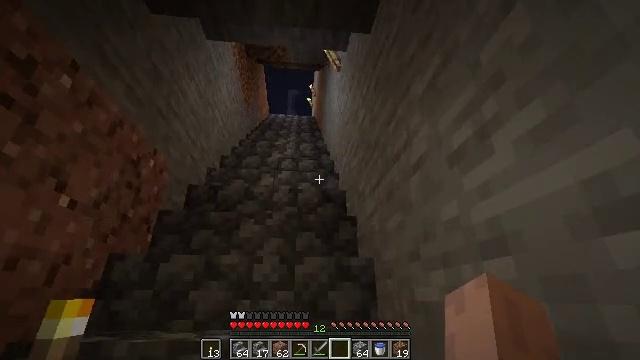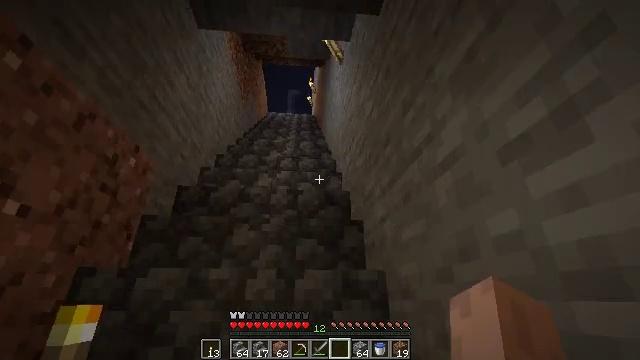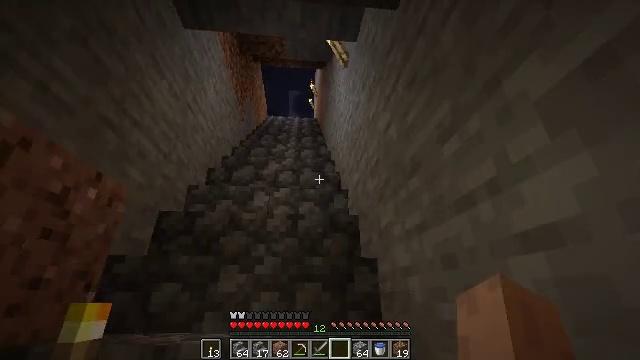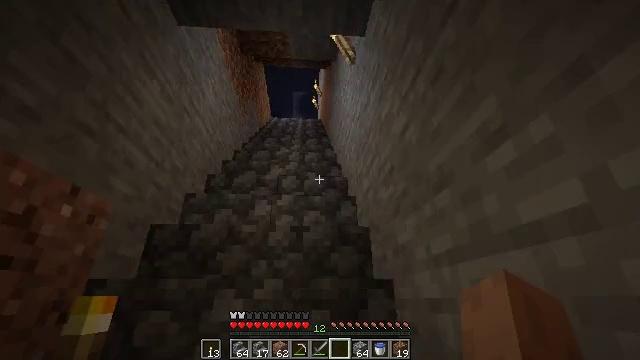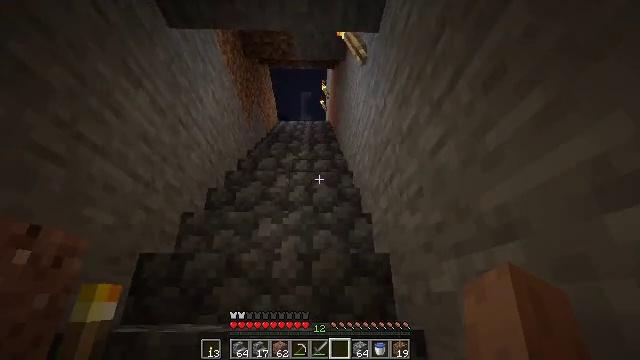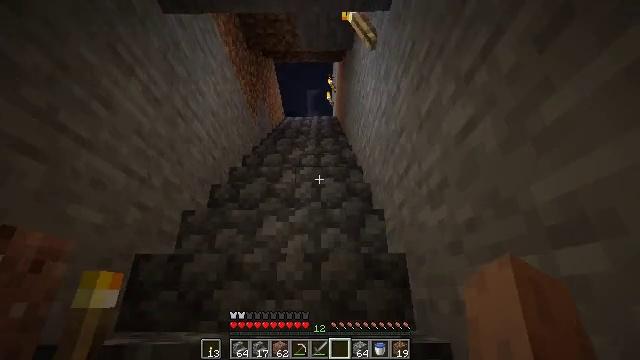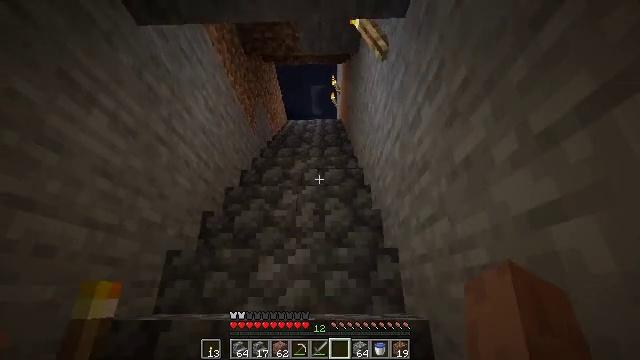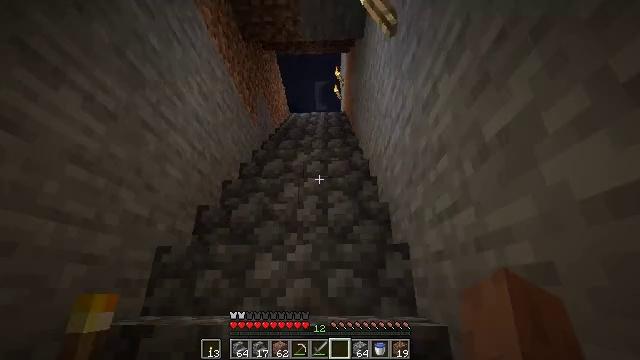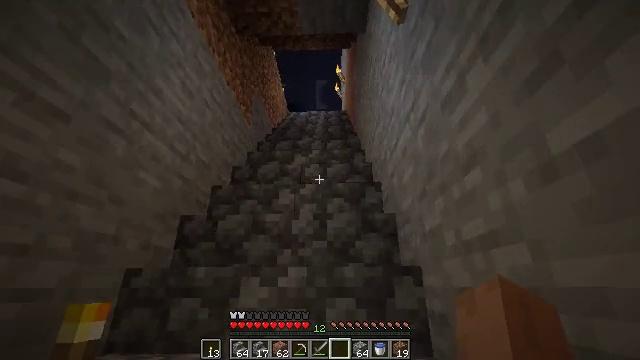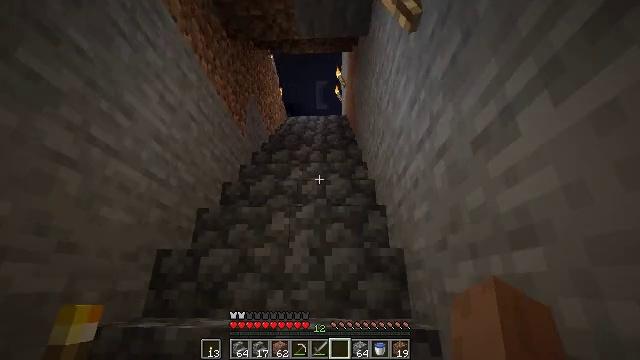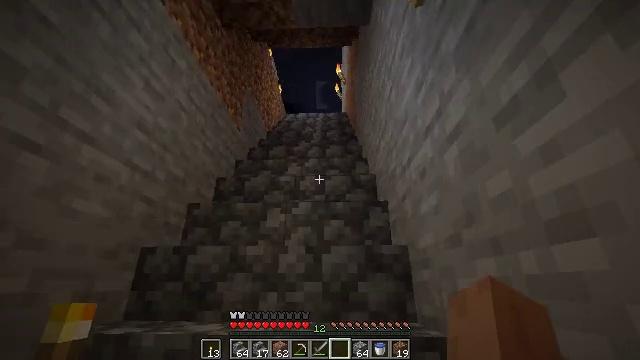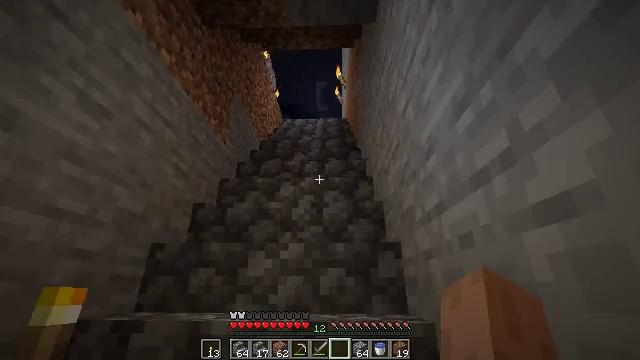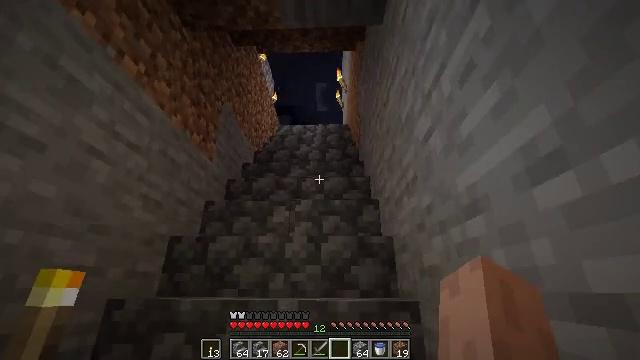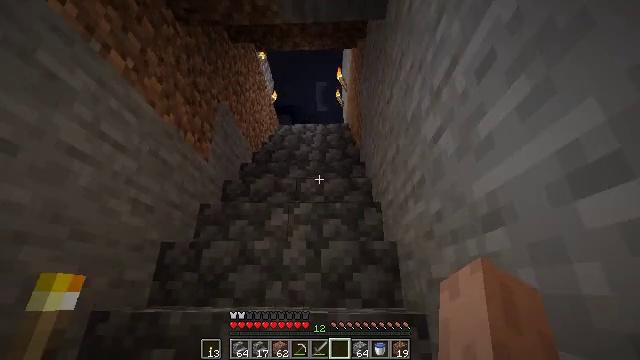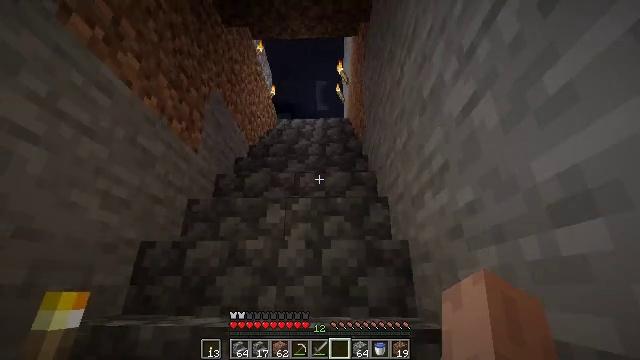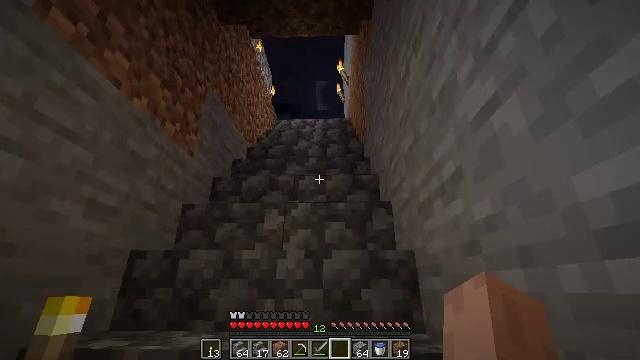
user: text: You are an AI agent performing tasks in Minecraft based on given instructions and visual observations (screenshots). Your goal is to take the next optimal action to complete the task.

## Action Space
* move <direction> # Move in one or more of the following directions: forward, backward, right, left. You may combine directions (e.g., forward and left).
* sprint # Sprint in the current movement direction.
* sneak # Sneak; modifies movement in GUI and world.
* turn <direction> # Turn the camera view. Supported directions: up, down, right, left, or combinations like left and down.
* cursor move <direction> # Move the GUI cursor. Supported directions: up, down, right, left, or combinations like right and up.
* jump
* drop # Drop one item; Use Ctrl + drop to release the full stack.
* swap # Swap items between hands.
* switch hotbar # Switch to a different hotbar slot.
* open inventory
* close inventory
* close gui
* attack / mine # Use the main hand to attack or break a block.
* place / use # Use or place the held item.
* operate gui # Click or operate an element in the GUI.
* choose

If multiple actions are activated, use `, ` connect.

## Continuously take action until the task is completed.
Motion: motion action
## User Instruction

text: Smash the iron door for recycling.
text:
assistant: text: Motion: move forward, attack / mine
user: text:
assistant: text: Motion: move forward, attack / mine
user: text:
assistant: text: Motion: move forward, turn left, attack / mine
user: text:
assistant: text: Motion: move forward, turn left, attack / mine
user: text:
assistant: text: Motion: move forward, turn left, attack / mine
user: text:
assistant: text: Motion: move forward, turn left, attack / mine
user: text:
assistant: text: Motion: move forward, turn left, attack / mine
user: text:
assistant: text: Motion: move forward, attack / mine
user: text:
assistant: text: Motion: move forward, attack / mine
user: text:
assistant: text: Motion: move forward, attack / mine
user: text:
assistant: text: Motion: move forward, attack / mine
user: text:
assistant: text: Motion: move forward, attack / mine
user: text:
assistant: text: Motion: move forward, attack / mine
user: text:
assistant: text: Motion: move forward, attack / mine
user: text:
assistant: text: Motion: move forward, attack / mine
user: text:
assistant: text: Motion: move forward, attack / mine
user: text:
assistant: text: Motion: move forward, attack / mine
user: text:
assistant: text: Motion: move forward, attack / mine
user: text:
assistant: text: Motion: move forward, attack / mine
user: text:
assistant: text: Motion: move forward, attack / mine
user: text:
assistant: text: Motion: move forward, attack / mine
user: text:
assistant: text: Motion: move forward, attack / mine
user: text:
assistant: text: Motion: move forward, attack / mine
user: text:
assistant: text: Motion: move forward, attack / mine
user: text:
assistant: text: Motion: move forward, attack / mine
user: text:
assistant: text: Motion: move forward, attack / mine
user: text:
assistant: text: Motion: move forward, attack / mine
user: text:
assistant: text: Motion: move forward, attack / mine
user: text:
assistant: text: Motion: move forward, attack / mine
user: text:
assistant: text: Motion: move forward, attack / mine